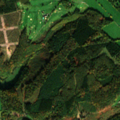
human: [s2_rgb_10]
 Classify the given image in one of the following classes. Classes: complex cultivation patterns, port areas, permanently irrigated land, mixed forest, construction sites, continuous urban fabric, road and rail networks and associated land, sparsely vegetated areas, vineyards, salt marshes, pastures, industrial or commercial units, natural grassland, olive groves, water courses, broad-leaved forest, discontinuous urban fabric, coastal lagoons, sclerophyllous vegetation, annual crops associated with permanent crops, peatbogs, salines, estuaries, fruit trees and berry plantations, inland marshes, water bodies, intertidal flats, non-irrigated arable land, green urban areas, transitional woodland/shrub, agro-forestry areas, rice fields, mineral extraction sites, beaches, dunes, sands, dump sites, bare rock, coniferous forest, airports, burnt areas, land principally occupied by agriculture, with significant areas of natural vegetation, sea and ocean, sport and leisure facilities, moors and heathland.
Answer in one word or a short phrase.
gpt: sport and leisure facilities, pastures, land principally occupied by agriculture, with significant areas of natural vegetation, broad-leaved forest, mixed forest